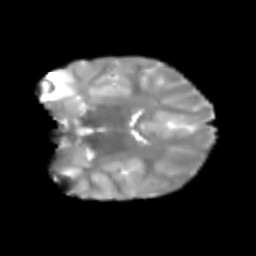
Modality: T2w
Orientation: coronal
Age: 8
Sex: male
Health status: healthy